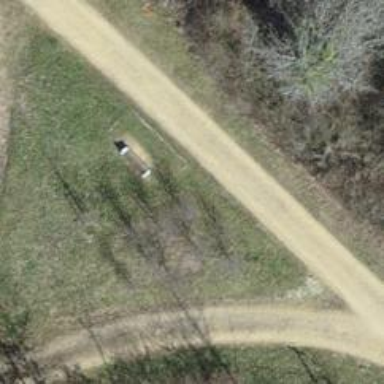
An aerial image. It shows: Brown bench.